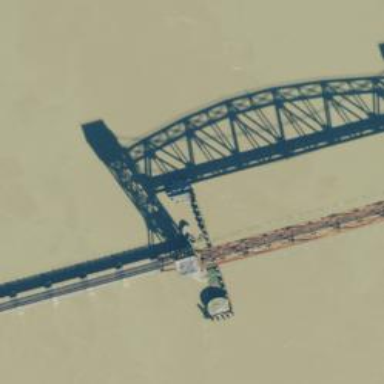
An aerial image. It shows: Lift bridge for railways.